Aerial crown-view tile of a tropical tree (Barro Colorado Island, Panama), acquired 20240918:
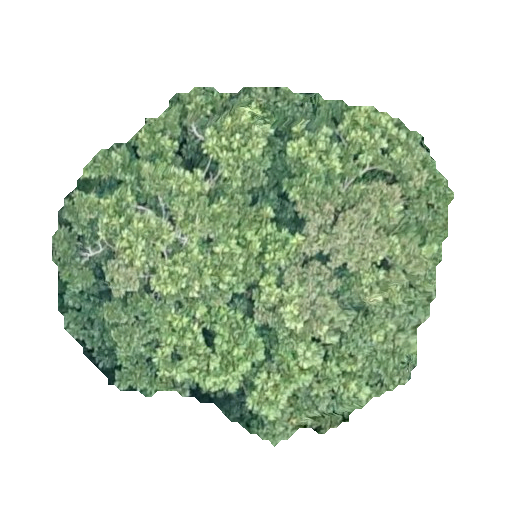
Species: Dipteryx oleifera
GBIF accepted scientific name: Dipteryx oleifera
Crown area: 165.416 m²